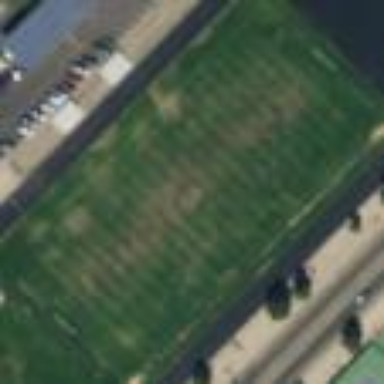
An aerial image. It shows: Pitch for American football.